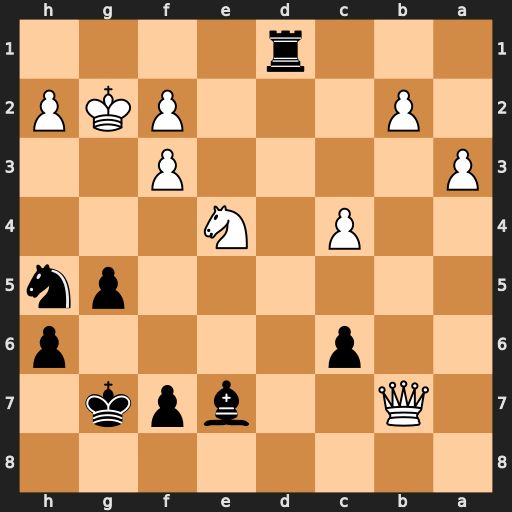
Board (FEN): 8/1Q2bpk1/2p4p/6pn/2P1N3/P4P2/1P3PKP/3r4
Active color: b
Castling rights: -
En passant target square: -
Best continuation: Nf4+ Kg3 Rg1#